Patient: sex M, age 51
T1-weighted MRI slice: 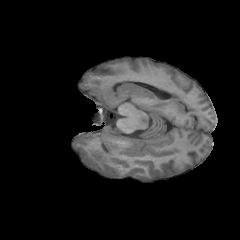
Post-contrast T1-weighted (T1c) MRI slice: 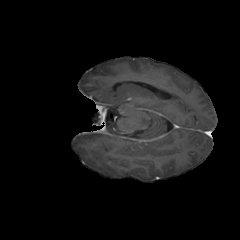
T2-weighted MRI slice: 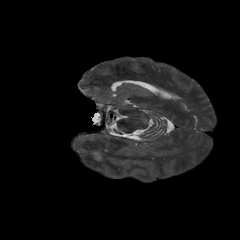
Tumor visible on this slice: yes
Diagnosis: Glioblastoma, IDH-wildtype
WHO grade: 4